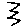
Label: zigzag